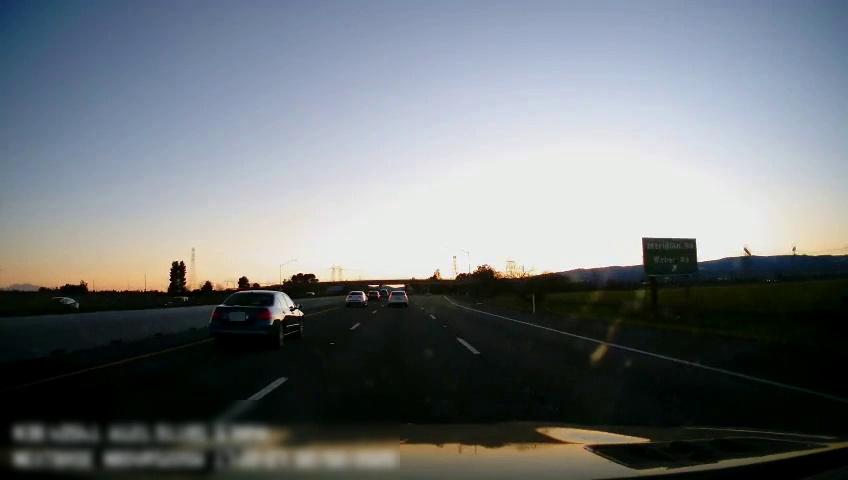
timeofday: Day
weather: Sunny
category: Drivable Space
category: Vehicles | Car
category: Vehicles | Car
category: Vehicles | Car
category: Vehicles | Car
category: Vehicles | Car
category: Lanes | Current Lane
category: Lanes | Current Lane
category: Lanes | Alternate Lane
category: Lanes | Alternate Lane
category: Traffic | Signs